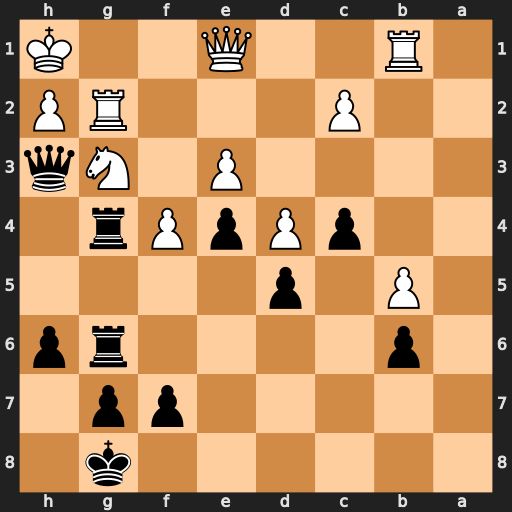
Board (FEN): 6k1/5pp1/1p4rp/1P1p4/2pPpPr1/4P1Nq/2P3RP/1R2Q2K
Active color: b
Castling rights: -
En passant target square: -
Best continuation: h5 f5 R6g5 Rg1 h4 Qf1 Qxf1 Rbxf1 hxg3 hxg3 Rxg3 Rxg3 Rxg3